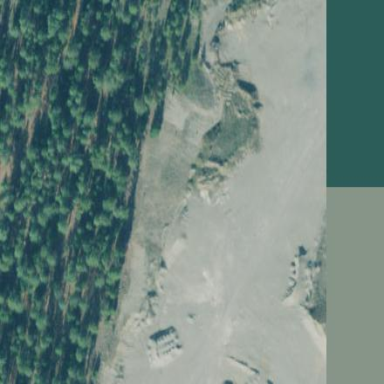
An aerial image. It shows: Quarry area.